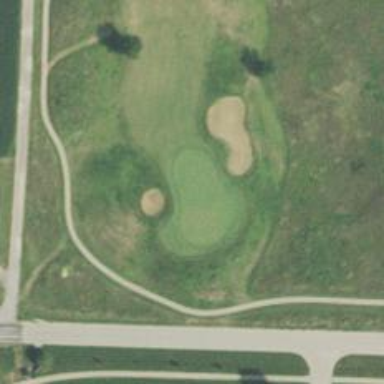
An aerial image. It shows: View of golf hole.